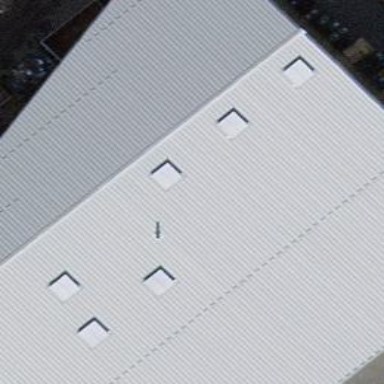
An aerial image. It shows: Industrial building.